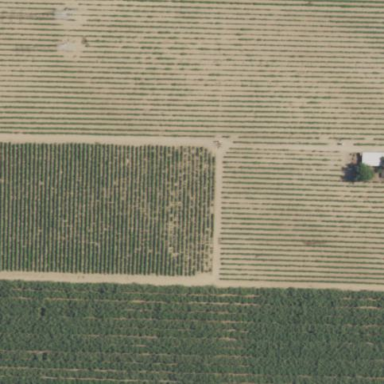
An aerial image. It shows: Vineyard.